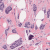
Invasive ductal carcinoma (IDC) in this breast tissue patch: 1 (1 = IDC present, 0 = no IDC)